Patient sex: M
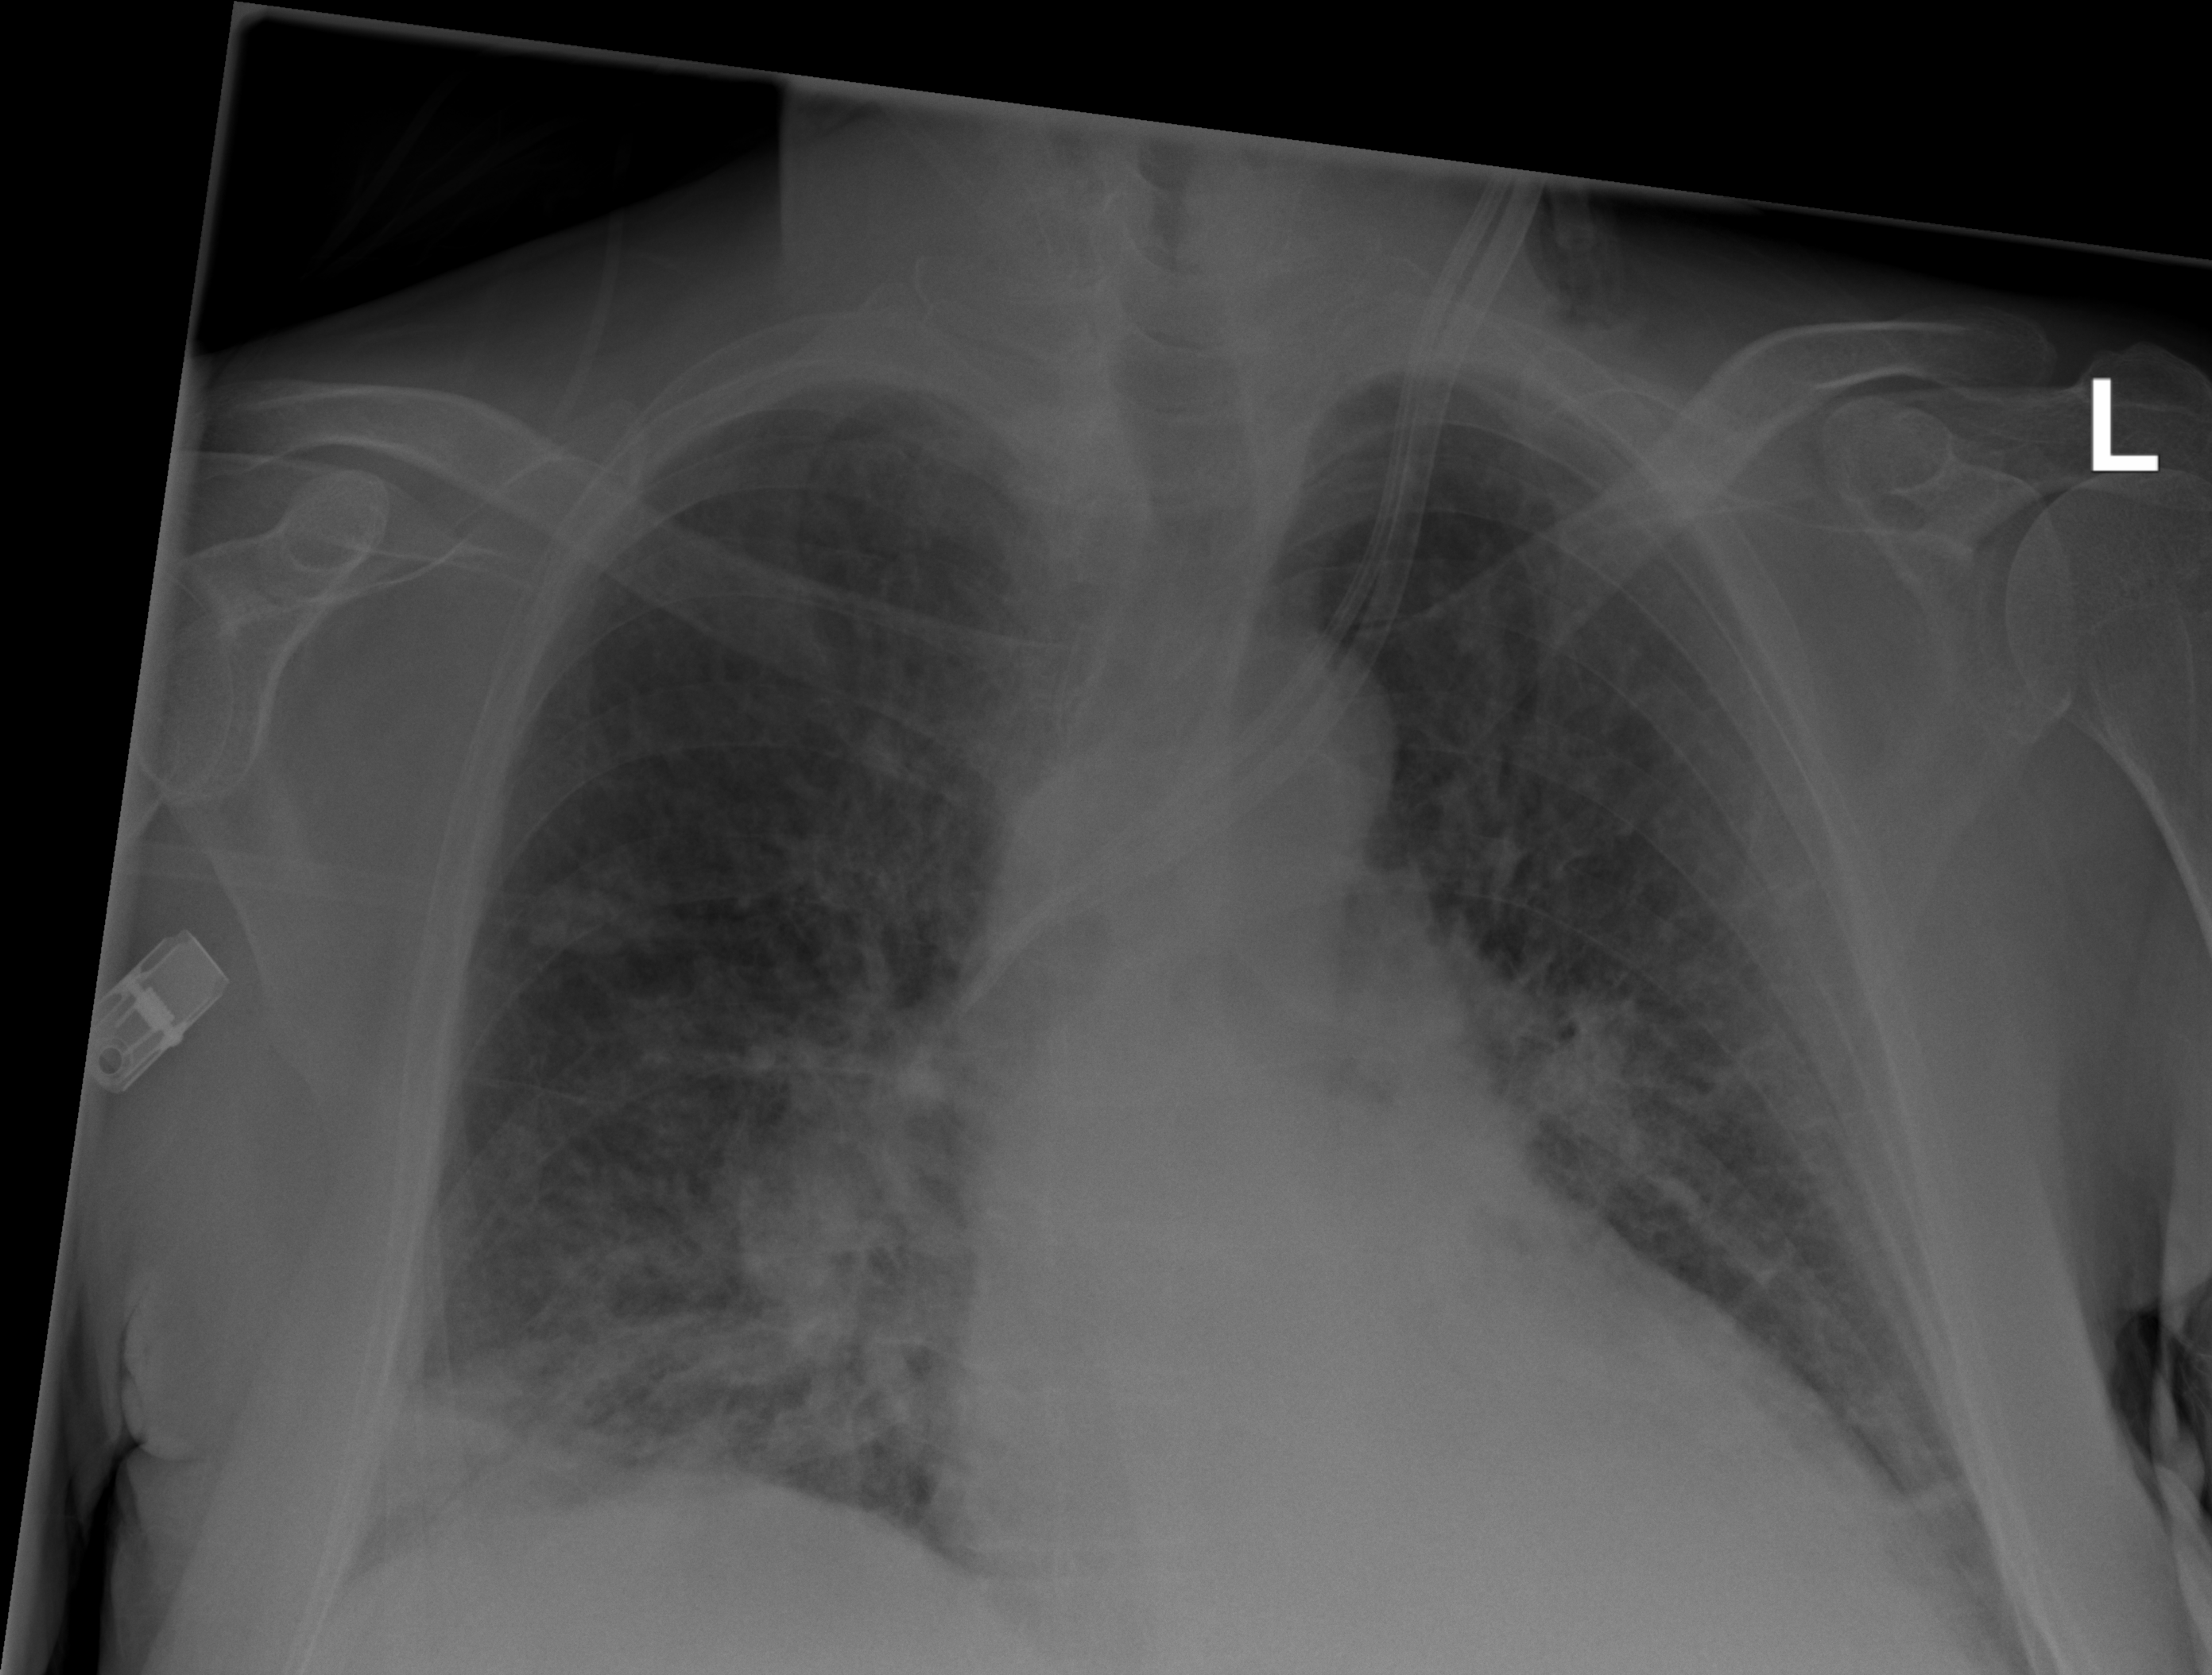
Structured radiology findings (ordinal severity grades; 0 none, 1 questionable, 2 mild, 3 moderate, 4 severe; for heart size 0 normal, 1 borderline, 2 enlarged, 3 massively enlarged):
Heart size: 2
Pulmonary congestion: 2
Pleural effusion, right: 2
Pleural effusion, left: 2
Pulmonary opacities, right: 3
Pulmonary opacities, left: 2
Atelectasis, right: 3
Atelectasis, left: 2